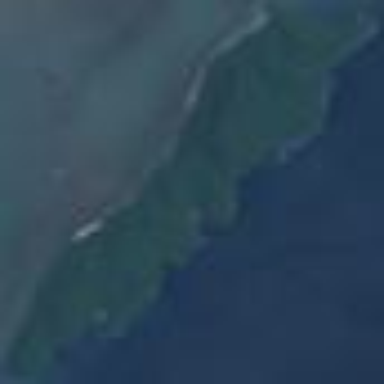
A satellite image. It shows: Island with natural coastline.